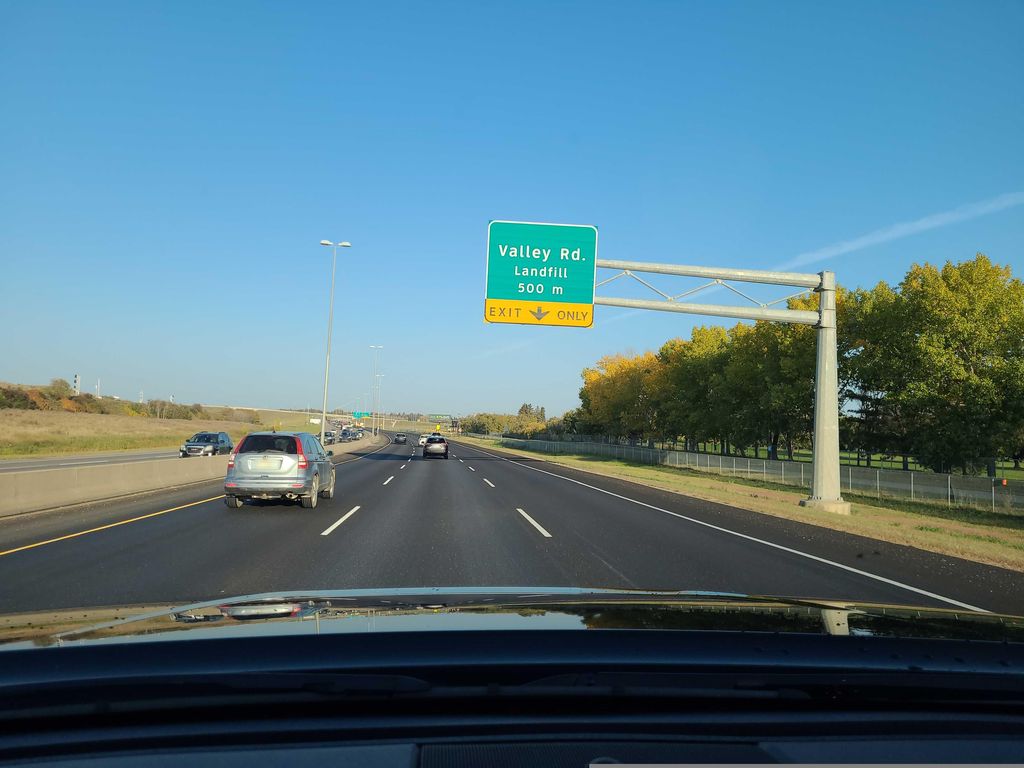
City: saskatoon